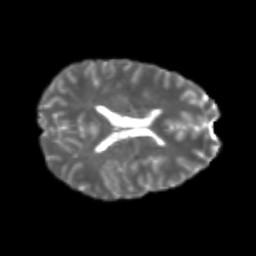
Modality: T2w
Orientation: axial
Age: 22
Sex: female
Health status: healthy
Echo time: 0.074 s